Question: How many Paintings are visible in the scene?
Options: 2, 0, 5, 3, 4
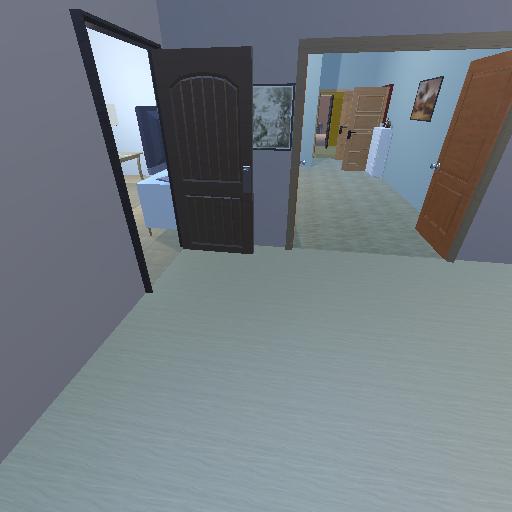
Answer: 2